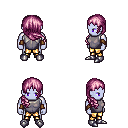
a pixel art fantasy rpg character, male body template, dark elf, purple skin, steel chest armor, gold greaves, pink right-swept hairstyle, leather bracers, metal boots, four views (front, back, left, right), 2x2 character sprite sheet, small pixel art, hard edges, no anti-aliasing